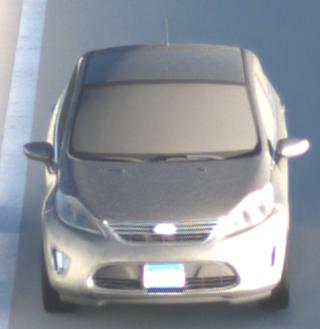
Make: Ford
Model: Fiesta
Detailed model: ’09 Sedan (seventh series)
Model produced from: 2010
Model produced until: 2017
Doors: 4
Color: gray
Road condition: dry road
Daytime: sunrise or sunset
Contrast: high contrast